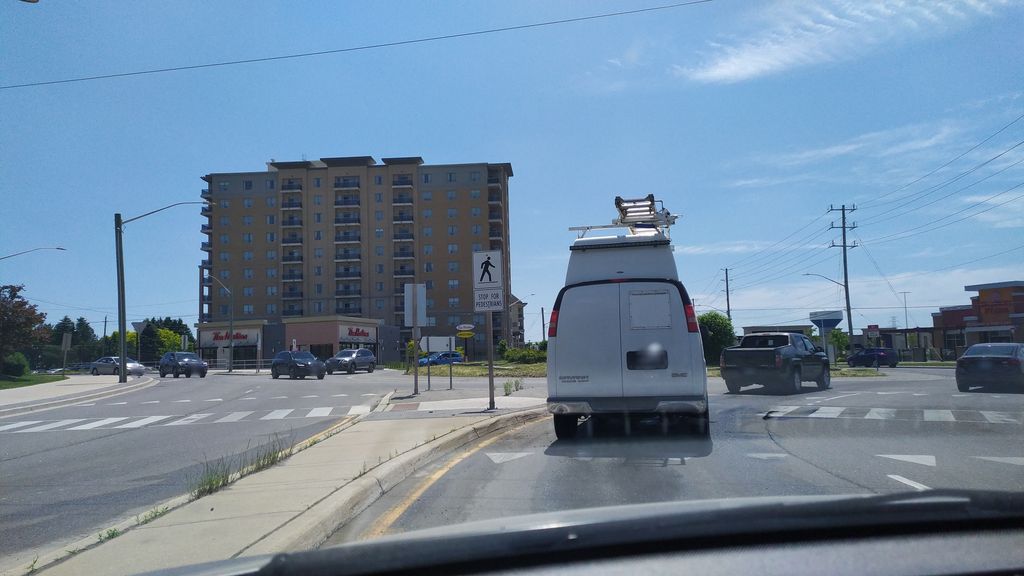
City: kitchener-waterloo